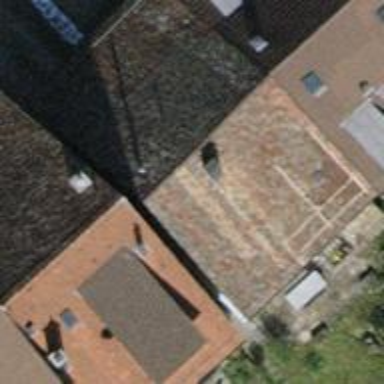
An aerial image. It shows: House with tiled roof.